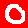
Digit: 0